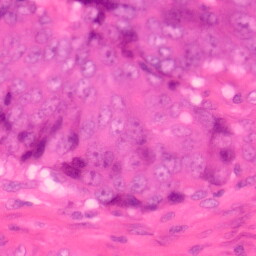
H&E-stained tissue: Colon